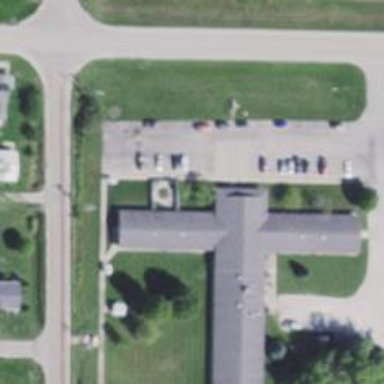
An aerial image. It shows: Nursing home.